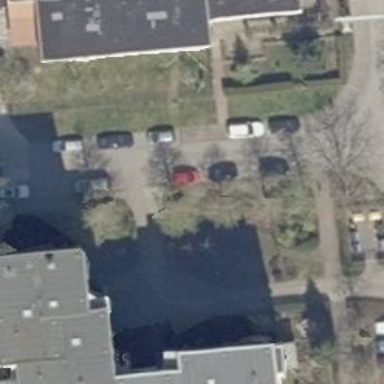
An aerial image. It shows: Sidewalk along the footway.